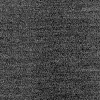
Atmospheric dust classification: dusty